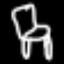
Label: chair